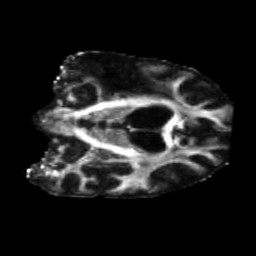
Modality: FA
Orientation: coronal
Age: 71
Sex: male
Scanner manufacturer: siemens
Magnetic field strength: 3 T
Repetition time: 5.25 s
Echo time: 0.08 s